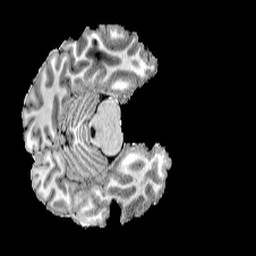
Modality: T1w
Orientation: axial
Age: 24
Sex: male
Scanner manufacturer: siemens
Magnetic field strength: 6.98 T
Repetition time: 6 s
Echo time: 0.00302 s